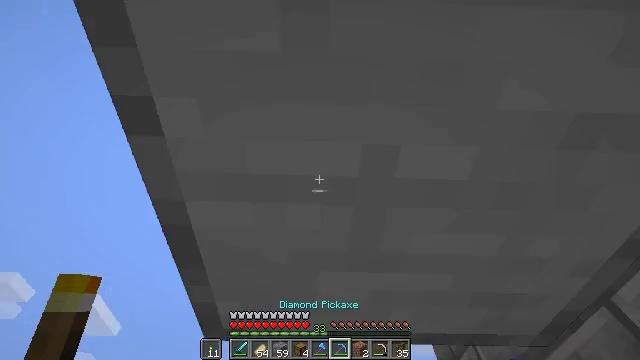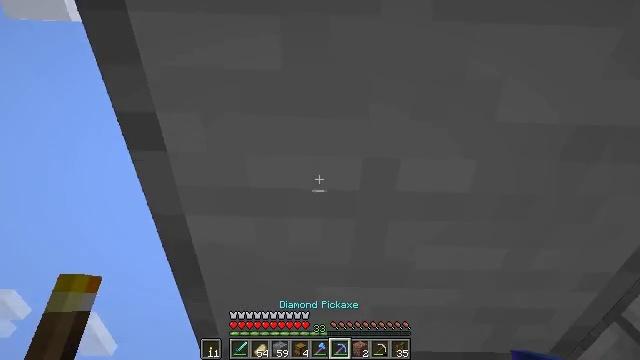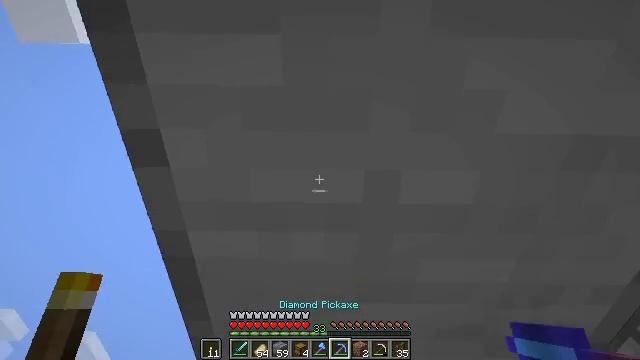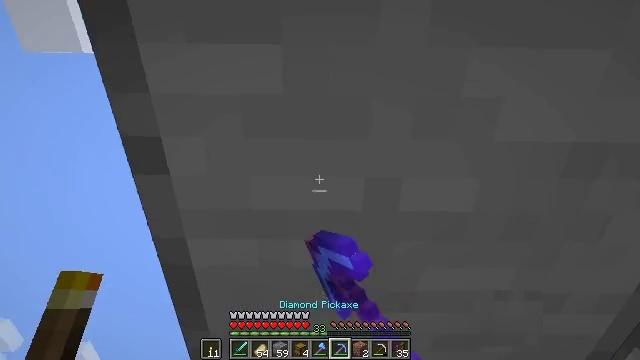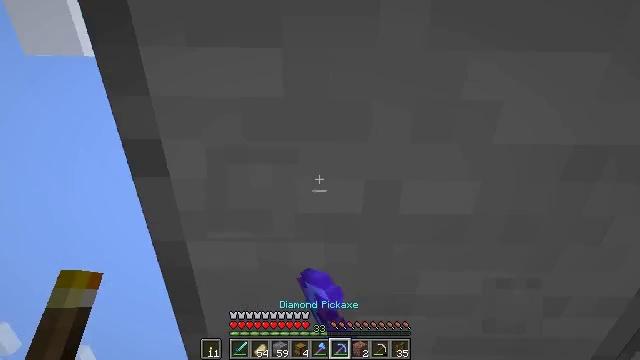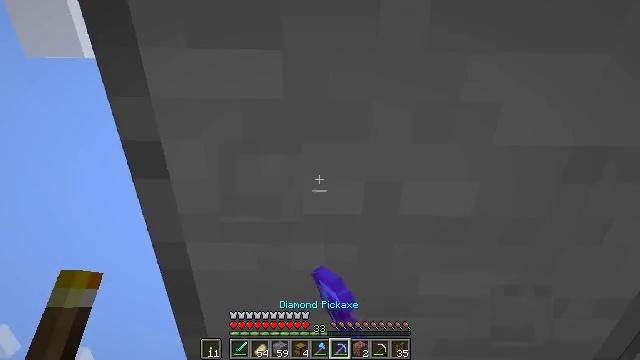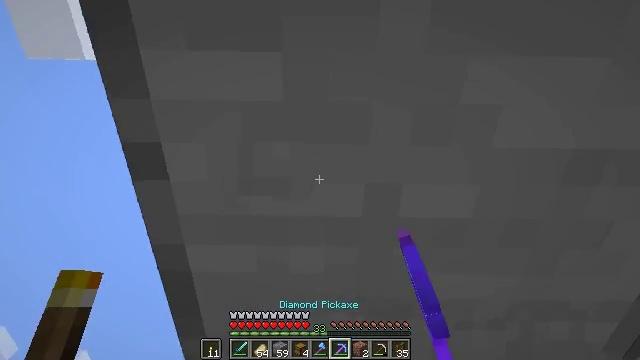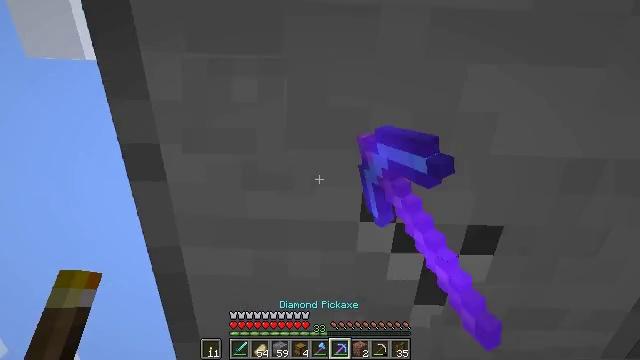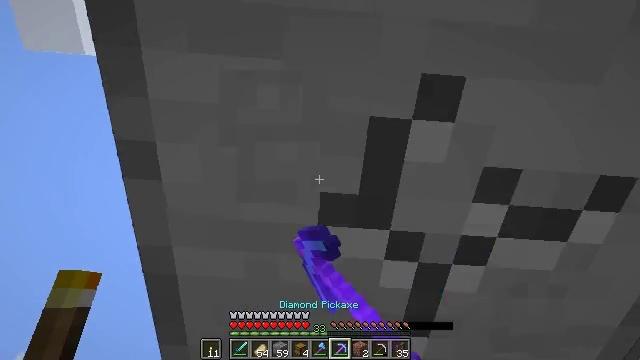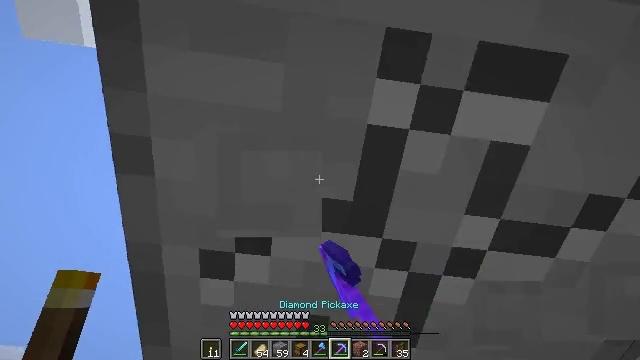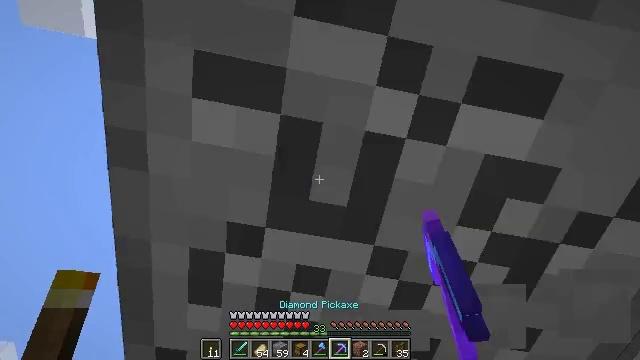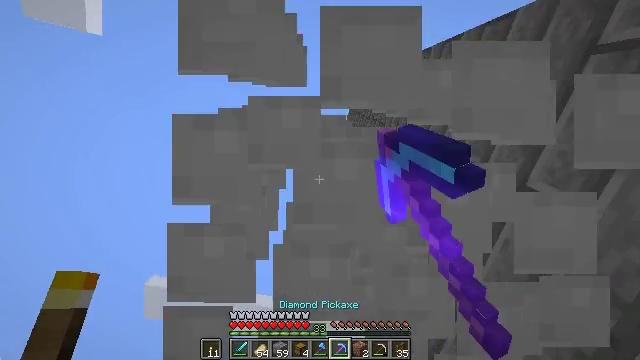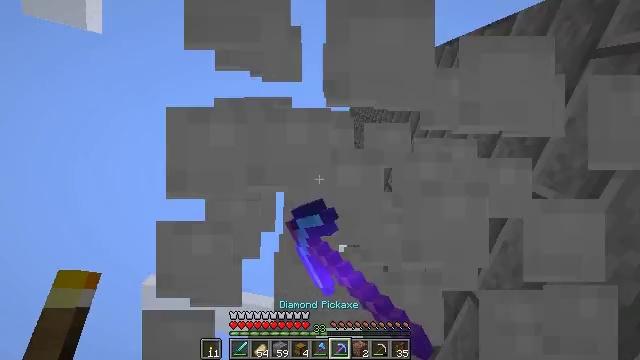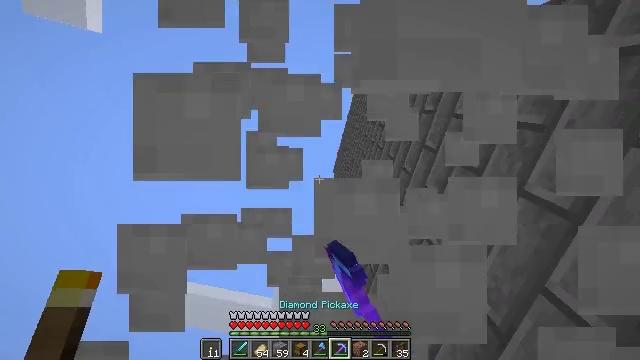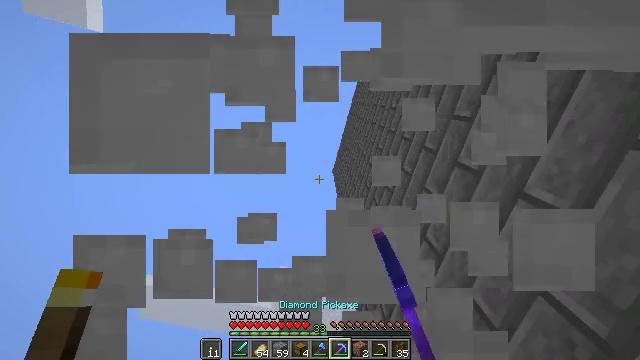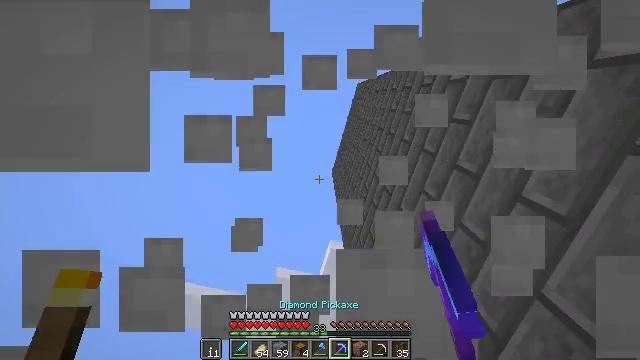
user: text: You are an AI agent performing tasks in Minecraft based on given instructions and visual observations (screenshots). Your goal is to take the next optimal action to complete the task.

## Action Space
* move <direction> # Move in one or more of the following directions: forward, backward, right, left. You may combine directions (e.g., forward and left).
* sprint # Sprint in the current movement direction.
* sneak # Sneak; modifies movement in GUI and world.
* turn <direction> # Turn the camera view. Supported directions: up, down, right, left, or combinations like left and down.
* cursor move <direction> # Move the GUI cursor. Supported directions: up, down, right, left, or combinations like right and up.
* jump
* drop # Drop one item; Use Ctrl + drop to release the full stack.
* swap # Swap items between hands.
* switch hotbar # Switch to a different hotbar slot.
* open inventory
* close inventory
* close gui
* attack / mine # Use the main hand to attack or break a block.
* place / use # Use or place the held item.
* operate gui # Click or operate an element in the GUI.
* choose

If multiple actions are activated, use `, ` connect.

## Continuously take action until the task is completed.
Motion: motion action
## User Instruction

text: Gather smooth stone from the ground.
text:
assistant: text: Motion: turn up
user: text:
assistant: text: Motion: turn up, attack / mine
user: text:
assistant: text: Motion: turn up, attack / mine
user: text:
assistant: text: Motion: attack / mine
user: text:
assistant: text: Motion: attack / mine
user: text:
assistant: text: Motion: attack / mine
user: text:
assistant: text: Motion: turn right, attack / mine
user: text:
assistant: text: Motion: turn right and up, attack / mine
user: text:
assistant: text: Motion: turn right and up, attack / mine
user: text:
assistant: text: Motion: turn right, attack / mine
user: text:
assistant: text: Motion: turn right, attack / mine
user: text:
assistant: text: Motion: attack / mine
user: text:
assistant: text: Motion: attack / mine
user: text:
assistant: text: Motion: attack / mine
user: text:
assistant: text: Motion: attack / mine
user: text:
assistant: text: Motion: attack / mine